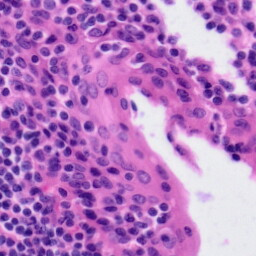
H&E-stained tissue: Tonsil